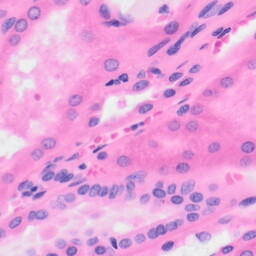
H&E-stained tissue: Kidney